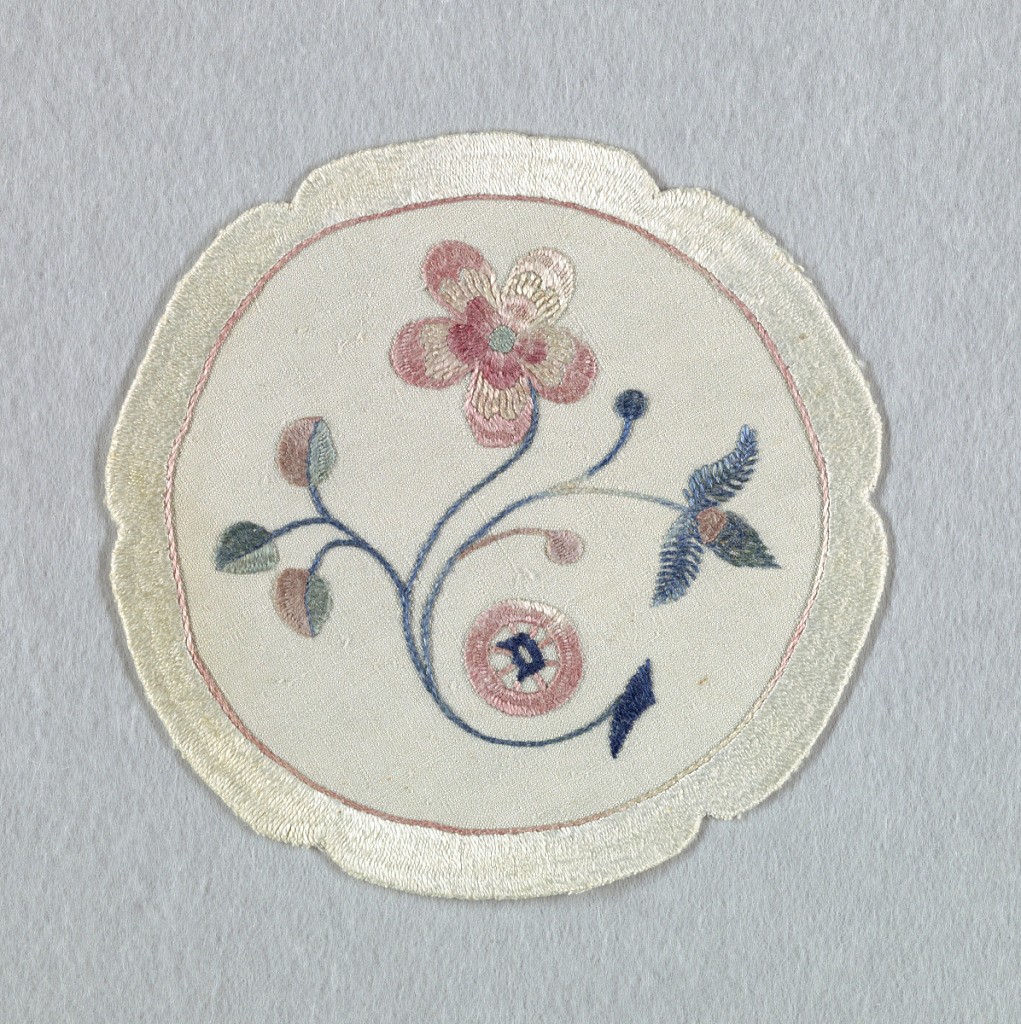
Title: Doily
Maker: Deerfield Society of Blue and White Needlework, Deerfield, Massachusetts, USA, 1896–1926
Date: ca. 1910
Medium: linen Technique: stem, roumanian, feather and satin stitches on a plain weave foundation
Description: Stem with two blossoms in muted colors within a notched circle. The initial "D" appears in the center of a wheel-like shape.